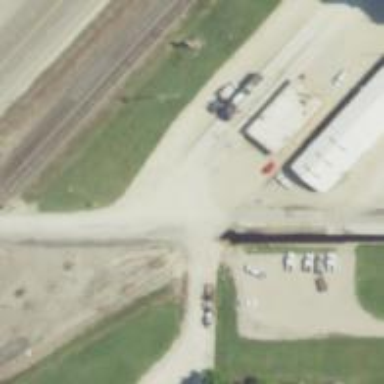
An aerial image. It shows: Railway siding with rails.